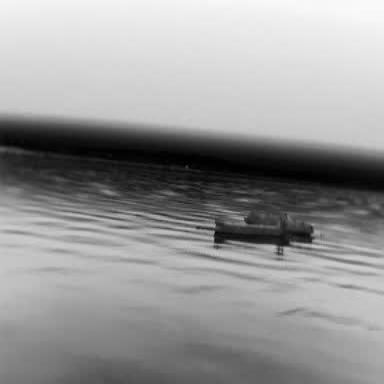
There are two objects shown in the infrared image, including a liner, and a container_ship.